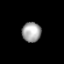
Tissue: prostate
Cell type: T cells
Senescence score: 0.2317
Nuclear area (px): 369
Mean DAPI intensity: 163.599